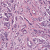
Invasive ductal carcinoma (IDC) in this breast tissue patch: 1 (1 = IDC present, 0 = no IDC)